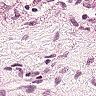
Metastatic tissue present: no